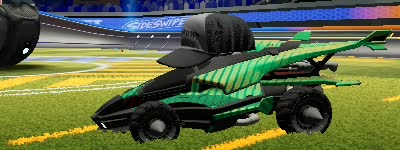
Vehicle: aftershock